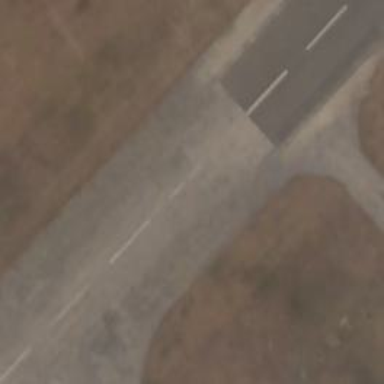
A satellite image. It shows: Image of taxiway at airport.